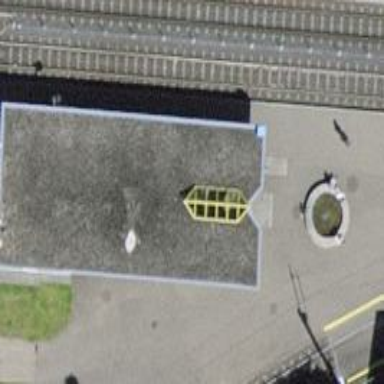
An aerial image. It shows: Public bookcase.